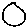
Label: circle